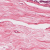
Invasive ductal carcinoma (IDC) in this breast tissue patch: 0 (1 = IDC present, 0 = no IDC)